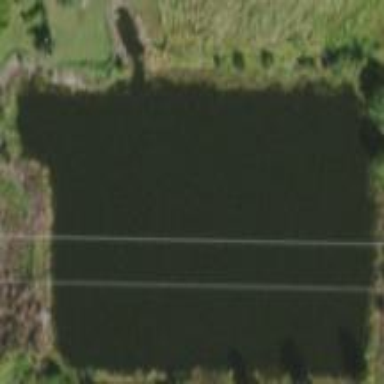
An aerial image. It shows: Pond with natural water.